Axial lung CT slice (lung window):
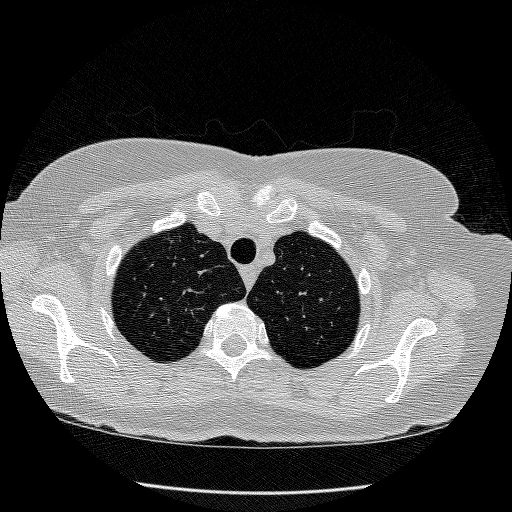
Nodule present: no